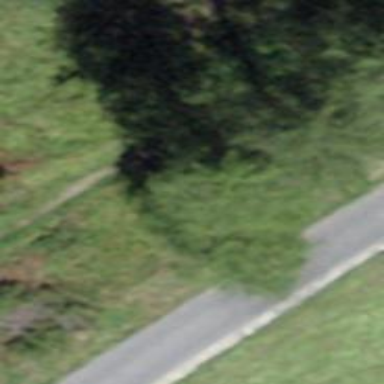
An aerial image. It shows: Path.